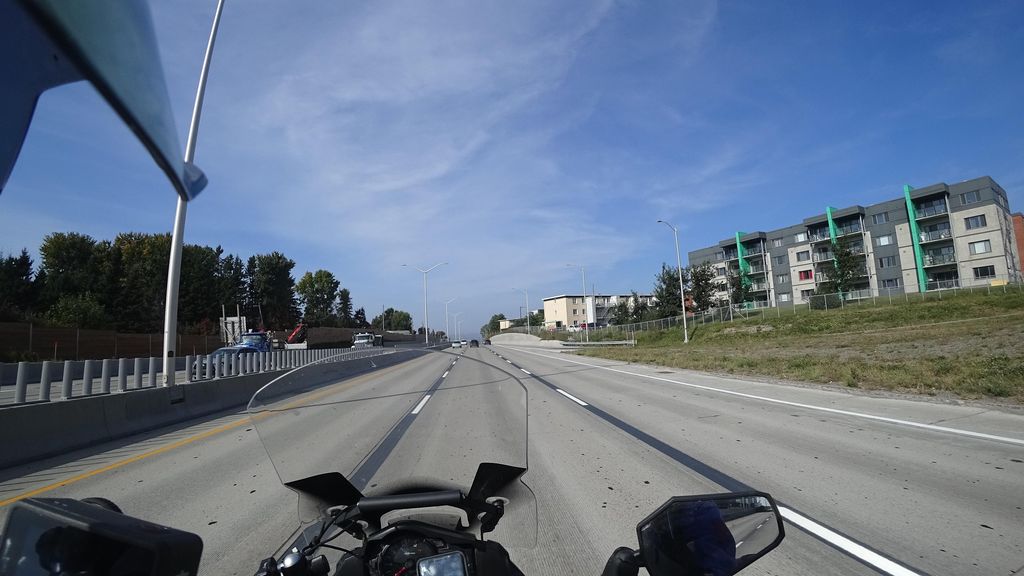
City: quebec_city